Field crop: maize
Growth stage: 2
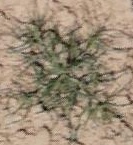
Species: salsola